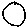
Label: circle